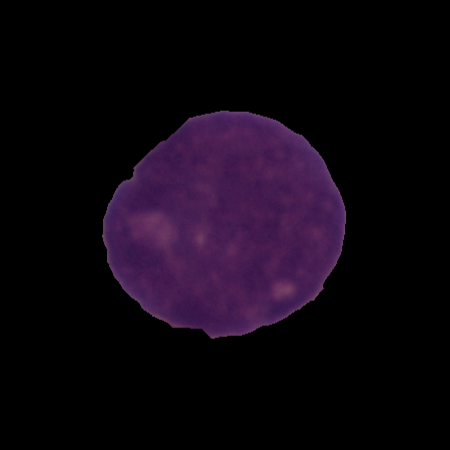
Label: cancer